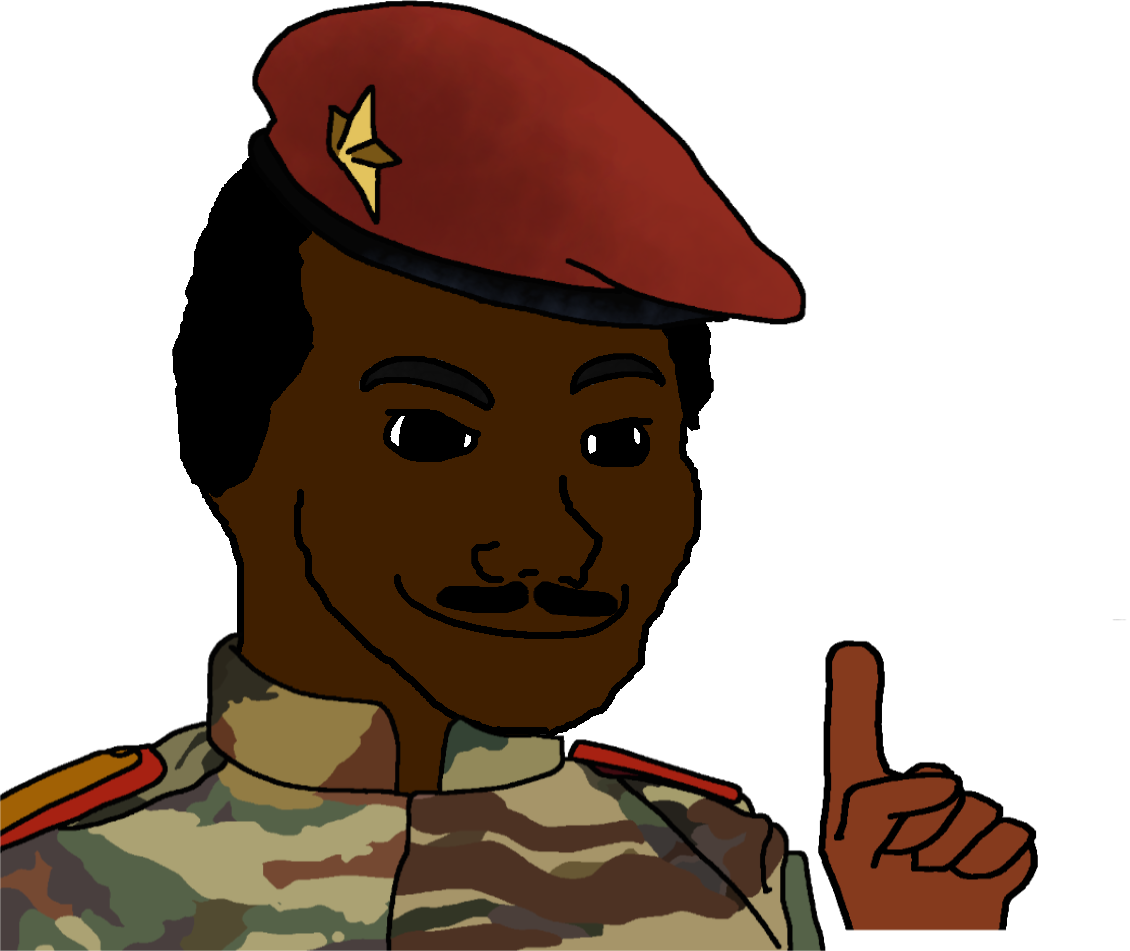
Label: 5_Blackjak